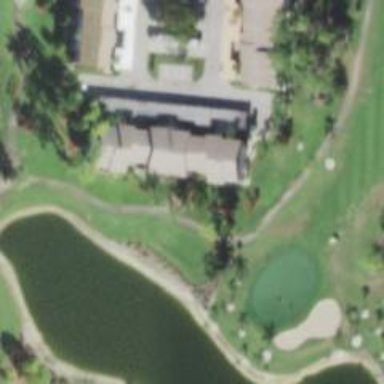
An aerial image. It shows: Pathway for golfing.